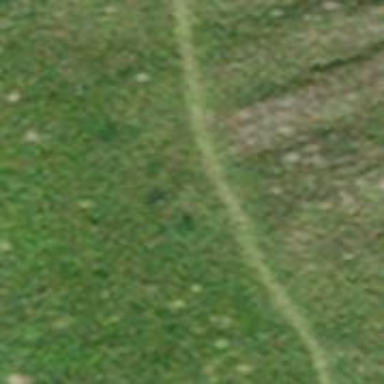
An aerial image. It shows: Path.